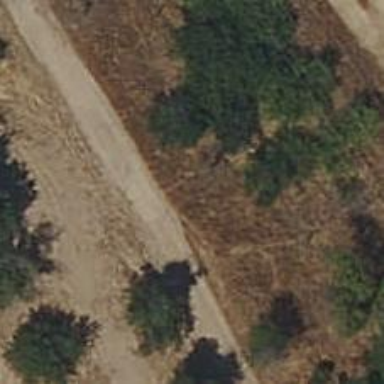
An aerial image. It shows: Dirt track road.